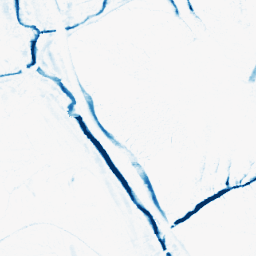
Category: morphological
Decomposition family: morphological_ellipse
Decomposition parameters: operation: closing
width: 5
height: 10
Upsampling method: linear_exact
Upsampling parameters: scale: 8
Upsampling scale: 8